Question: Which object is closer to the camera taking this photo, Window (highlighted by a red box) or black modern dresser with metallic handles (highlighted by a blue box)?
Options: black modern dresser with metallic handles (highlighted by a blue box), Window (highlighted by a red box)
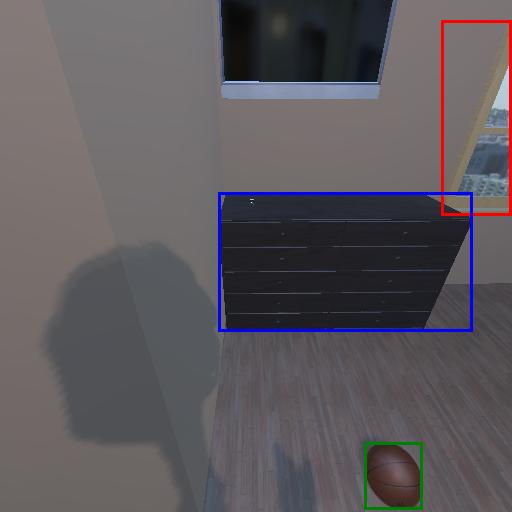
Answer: black modern dresser with metallic handles (highlighted by a blue box)